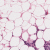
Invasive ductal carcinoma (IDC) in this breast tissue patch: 1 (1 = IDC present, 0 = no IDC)